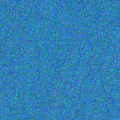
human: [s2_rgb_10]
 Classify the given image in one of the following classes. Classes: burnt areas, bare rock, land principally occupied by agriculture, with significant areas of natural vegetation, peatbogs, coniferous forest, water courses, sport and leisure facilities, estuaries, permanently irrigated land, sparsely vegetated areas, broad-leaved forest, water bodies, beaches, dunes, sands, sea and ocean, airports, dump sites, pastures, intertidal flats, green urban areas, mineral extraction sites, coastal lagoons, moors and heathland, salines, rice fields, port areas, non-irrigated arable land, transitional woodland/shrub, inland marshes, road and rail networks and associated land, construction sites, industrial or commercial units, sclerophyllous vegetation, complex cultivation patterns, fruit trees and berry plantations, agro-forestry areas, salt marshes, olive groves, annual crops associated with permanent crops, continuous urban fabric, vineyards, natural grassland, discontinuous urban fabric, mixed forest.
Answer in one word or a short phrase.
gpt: sea and ocean